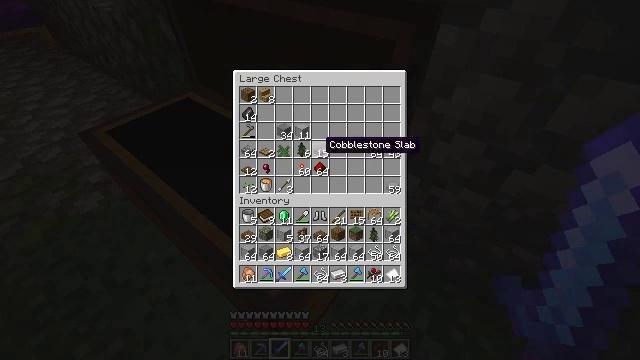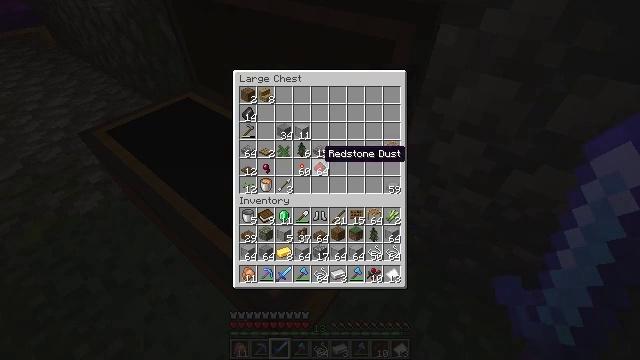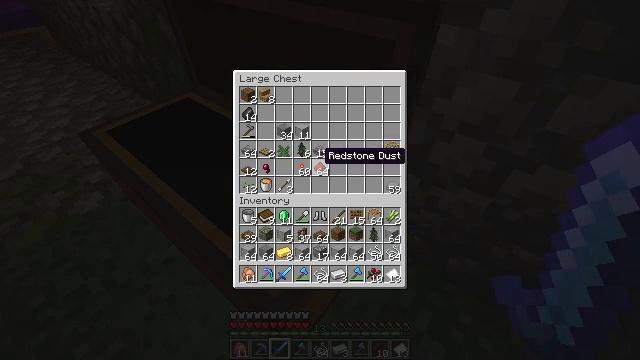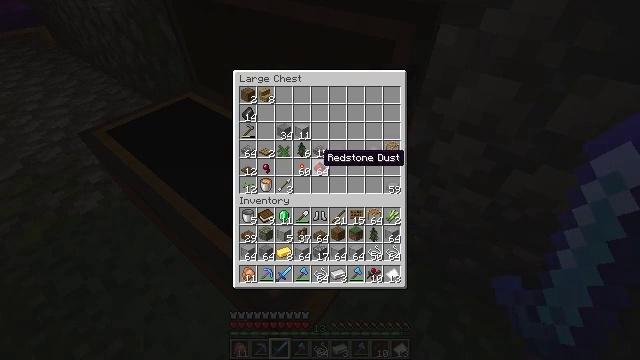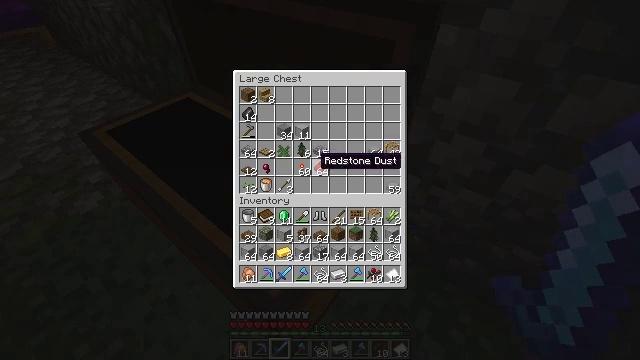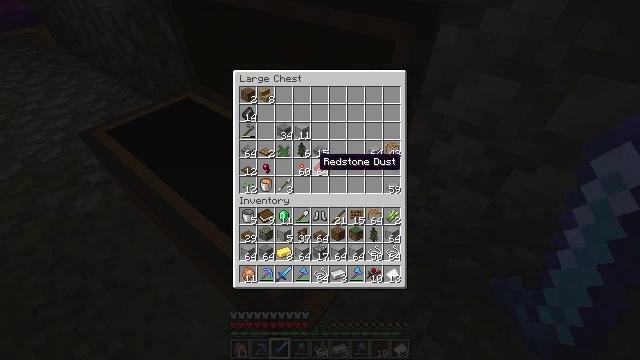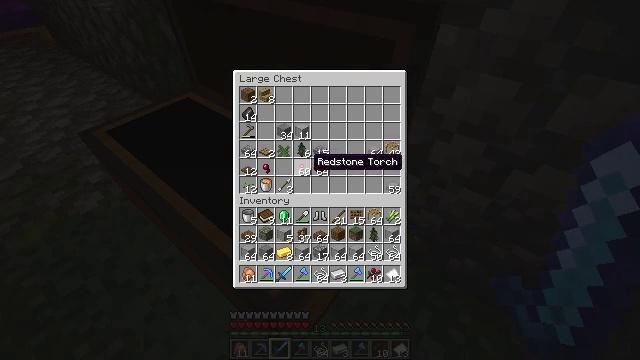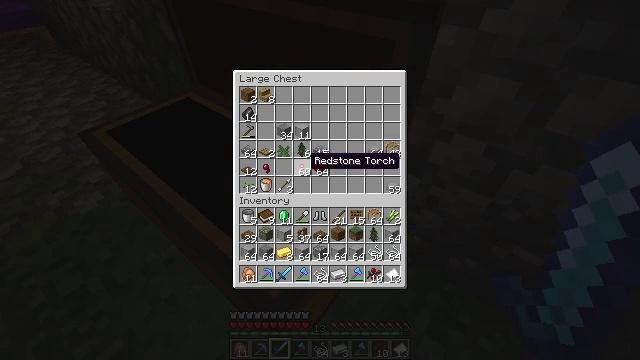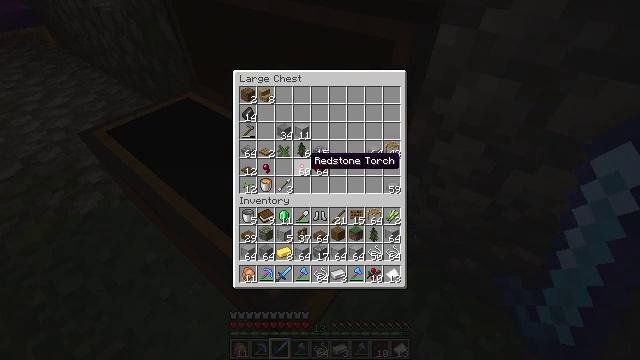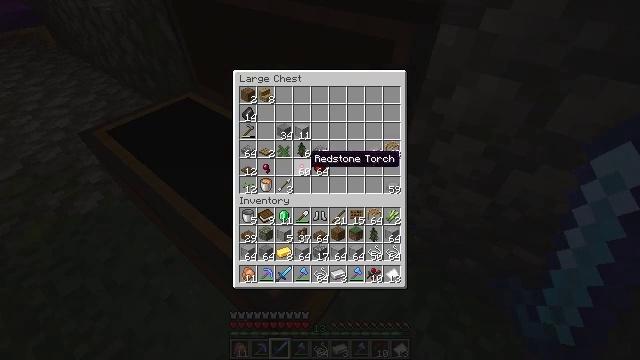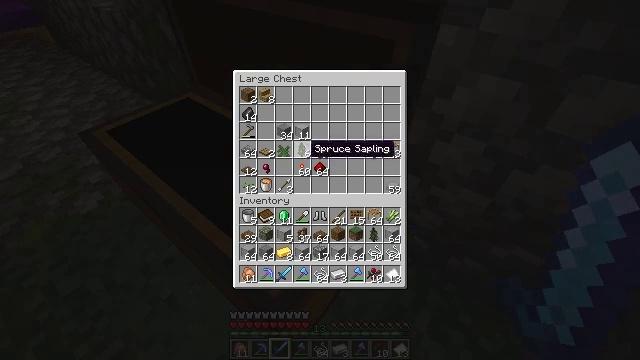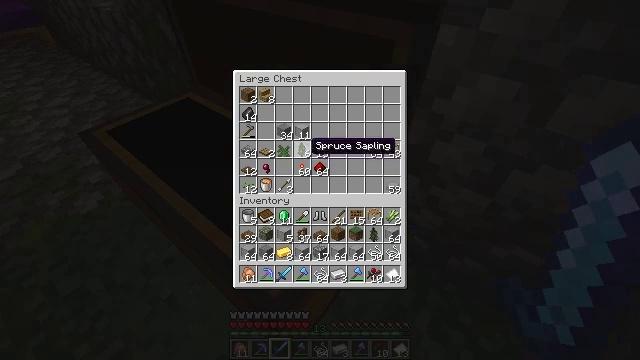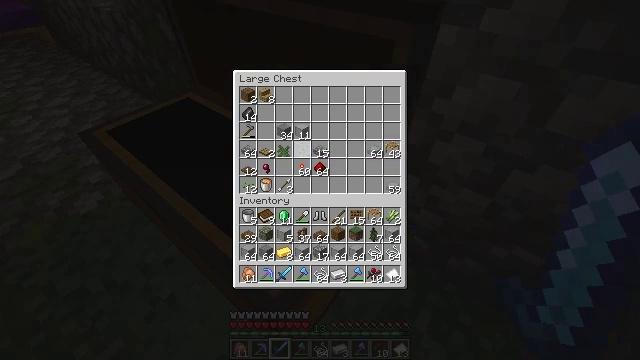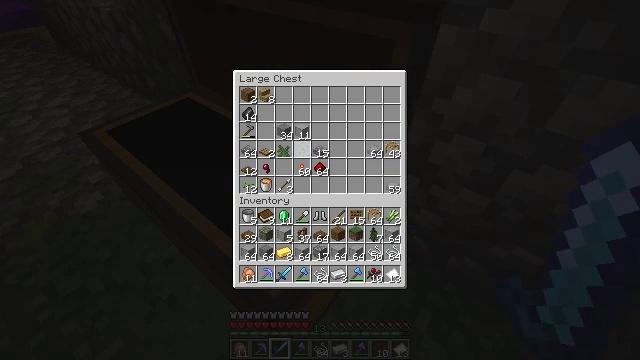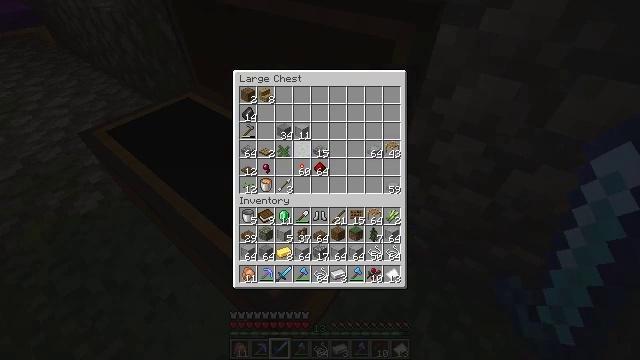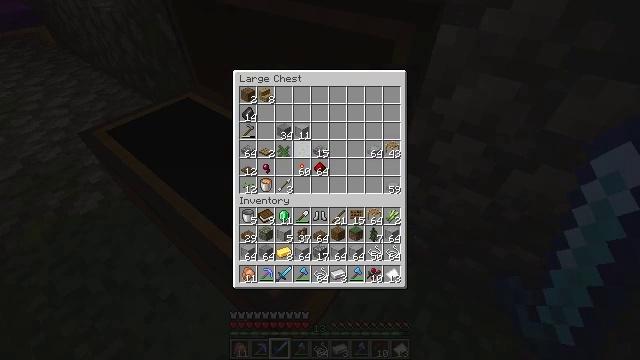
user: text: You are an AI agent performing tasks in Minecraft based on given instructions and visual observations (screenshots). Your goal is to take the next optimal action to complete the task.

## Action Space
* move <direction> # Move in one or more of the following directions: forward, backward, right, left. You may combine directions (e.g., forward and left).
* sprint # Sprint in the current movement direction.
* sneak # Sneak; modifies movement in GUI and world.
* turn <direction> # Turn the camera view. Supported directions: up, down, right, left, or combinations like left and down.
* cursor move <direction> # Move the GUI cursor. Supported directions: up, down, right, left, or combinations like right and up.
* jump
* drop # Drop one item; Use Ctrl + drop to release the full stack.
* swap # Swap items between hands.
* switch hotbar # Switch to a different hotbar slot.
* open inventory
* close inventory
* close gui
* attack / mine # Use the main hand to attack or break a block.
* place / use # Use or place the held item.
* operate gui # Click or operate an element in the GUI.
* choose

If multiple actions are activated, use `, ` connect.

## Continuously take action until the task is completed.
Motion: motion action
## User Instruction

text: Break the glass block.
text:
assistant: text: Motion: sneak, turn down, attack / mine
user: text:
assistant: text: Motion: sneak
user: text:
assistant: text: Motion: sneak, attack / mine
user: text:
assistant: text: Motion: sneak, attack / mine
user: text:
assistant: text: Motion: sneak, attack / mine
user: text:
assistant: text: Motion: sneak
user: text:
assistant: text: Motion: sneak
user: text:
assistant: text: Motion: sneak, attack / mine
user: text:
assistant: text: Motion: sneak, attack / mine
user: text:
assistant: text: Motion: sneak, turn up, attack / mine
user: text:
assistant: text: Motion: sneak
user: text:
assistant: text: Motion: sneak, attack / mine
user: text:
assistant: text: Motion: sneak, attack / mine
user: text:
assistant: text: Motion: sneak, attack / mine
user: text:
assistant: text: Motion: sneak
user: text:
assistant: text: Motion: sneak, attack / mine
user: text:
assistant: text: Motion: sneak, attack / mine
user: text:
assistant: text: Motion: sneak, turn up, attack / mine
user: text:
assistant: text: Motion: sneak
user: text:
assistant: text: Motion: sneak, attack / mine
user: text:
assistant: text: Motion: sneak, attack / mine
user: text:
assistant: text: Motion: sneak, turn left, attack / mine
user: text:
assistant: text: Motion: sneak
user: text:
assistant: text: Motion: sneak, attack / mine
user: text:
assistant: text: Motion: sneak, attack / mine
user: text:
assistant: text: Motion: sneak, attack / mine
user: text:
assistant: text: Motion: sneak
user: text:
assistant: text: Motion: sneak, attack / mine
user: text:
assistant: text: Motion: sneak, attack / mine
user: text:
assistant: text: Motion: sneak, attack / mine